Question: I would like to be able to upload a photo to my website and once it is completed for it to locate to a different view controller. And if there is an error for it to do xyz:
like:
'''
if (!error) {
[self performSegueWithIdentifier:@"tocity&country" sender:self];
}
else
{
NSError *error = [request error];
}
'''
---
## How I upload my photo:
so the objective c code:
'''
NSData *imageData = UIImagePNGRepresentation([UIImage imageNamed:@"image.jpg"]);
NSMutableURLRequest *request = [[NSMutableURLRequest alloc]
initWithURL:[NSURL
URLWithString:@"http://******.co.uk/****/imageupload.php"]
cachePolicy:NSURLRequestReloadIgnoringLocalCacheData
timeoutInterval:20.0];
[request setHTTPMethod:@"POST"];
[request setValue:@"image/jpg"
forHTTPHeaderField:@"Content-type"];
[request setValue:[NSString stringWithFormat:@"%lu",
(unsigned long)[imageData length]]
forHTTPHeaderField:@"Content-length"];
[request setHTTPBody:[self imageDataToSend]];
NSURLConnection *theConnection = [[NSURLConnection alloc] initWithRequest:request delegate:self];
if( theConnection )
{
[[NSMutableData data] retain];
}
else
{
NSLog(@"theConnection is NULL");
}
[theConnection release];
'''
and the 'imageupload.php':
'''
<?php
$handle = fopen("image.jpg", "wb"); // write binary
fwrite($handle, $HTTP_RAW_POST_DATA);
fclose($handle);
print "Received image file.";
?>
'''
---
I have also noticed that there is no loading gif at the top of the screen of the iphone like this, when uploading the image how come?:

---
# Edit:
'''
NSURLSessionConfiguration *configuration = [NSURLSessionConfiguration defaultSessionConfiguration];
AFURLSessionManager *manager = [[AFURLSessionManager alloc] initWithSessionConfiguration:configuration];
NSURL *URL = [NSURL URLWithString:@"http://******.co.uk/****/imageupload.php"];
NSURLRequest *request = [NSURLRequest requestWithURL:URL];
//where does the http code come in?
NSURL *filePath = [NSURL fileURLWithPath:@"file://path/to/image.png"];
NSURLSessionUploadTask *uploadTask = [manager uploadTaskWithRequest:request fromFile:filePath progress:nil completionHandler:^(NSURLResponse *response, id responseObject, NSError *error) {
if (error) {
NSLog(@"Error: %@", error);
} else {
NSLog(@"Success: %@ %@", response, responseObject);
}
}];
[uploadTask resume];
'''
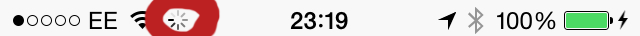
Answer: ### PHP
Always add check to make sure you are actually getting something,
You can make use of <URL> Try it like this:
'''
<?php
if(is_uploaded_file($_FILES['image']['tmp_name'])){
$folder = "uploads/";
$file = basename( $_FILES['image']['name']);
$full_path = $folder.$file;
if(move_uploaded_file($_FILES['image']['tmp_name'], $full_path)) {
echo '{"success":true, "msg": "succesful upload, we have an image!"}';
} else {
echo '{"success":false, "msg": "upload received! but process failed"}';
}
}else{
echo '{"success":false, "msg": "upload failure ! Nothing was uploaded"}';
}
?>
'''
### Objective C
'''
NSData *imageData = UIImagePNGRepresentation([UIImage imageNamed:@"image.jpg"]);
NSMutableURLRequest *request = [[NSMutableURLRequest alloc]
initWithURL:[NSURL
URLWithString:@"http://******.co.uk/****/imageupload.php"]
cachePolicy:NSURLRequestReloadIgnoringLocalCacheData
timeoutInterval:20.0];
[request setHTTPMethod:@"POST"];
[request setValue:@"image/jpg" forHTTPHeaderField:@"Content-type"];
[request setValue:[NSString stringWithFormat:@"%lu",
(unsigned long)[imageData length]]
forHTTPHeaderField:@"Content-length"];
[request setHTTPBody:[self imageDataToSend]];
//Send the Request
NSData* returnData = [NSURLConnection sendSynchronousRequest: request
returningResponse: nil error: nil];
//serialize to JSON
NSDictionary *result = [NSJSONSerialization JSONObjectWithData:returnData options:NSJSONReadingMutableContainers error:nil];
//parsing JSON
bool success = [result[@"success"] boolValue];
if(success){
NSLog(@"Success=%@",result[@"msg"]);
}else{
NSLog(@"Fail=%@"result[@"msg"]);
}
'''